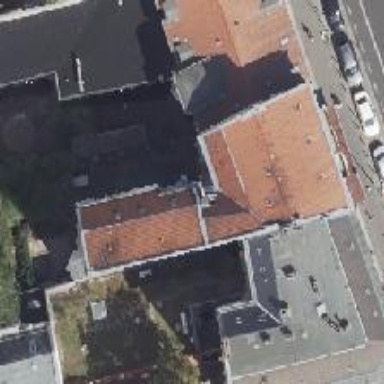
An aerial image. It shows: Saltbox-shaped roof distinguishes these apartments.